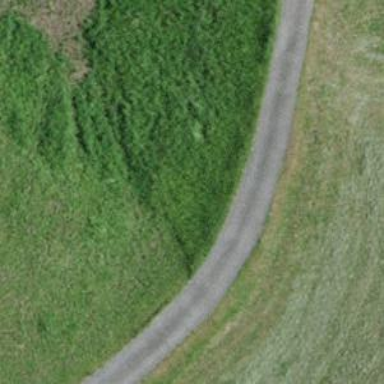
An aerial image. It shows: Well-maintained track road of grade 1.